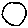
Label: circle